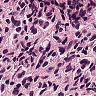
Metastatic tissue present: yes